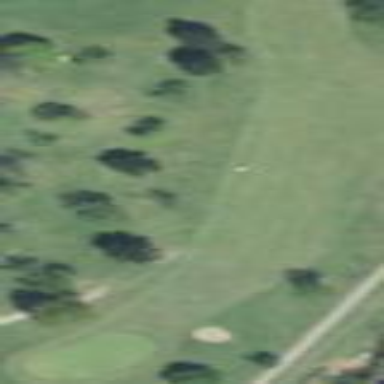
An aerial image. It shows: Scenic golf fairway.